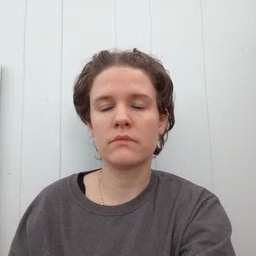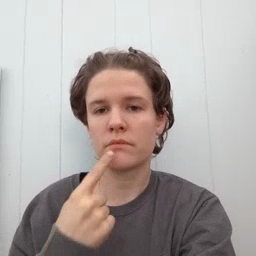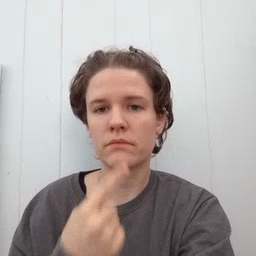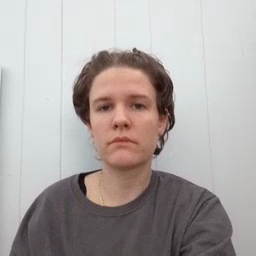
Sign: say